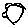
Label: sun